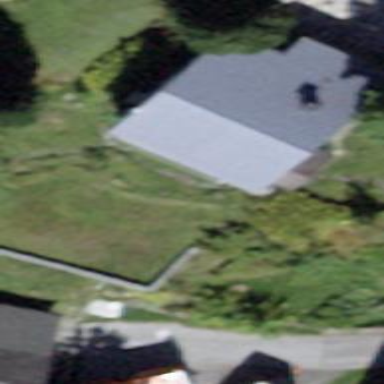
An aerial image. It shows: Gabled roof on residential building.